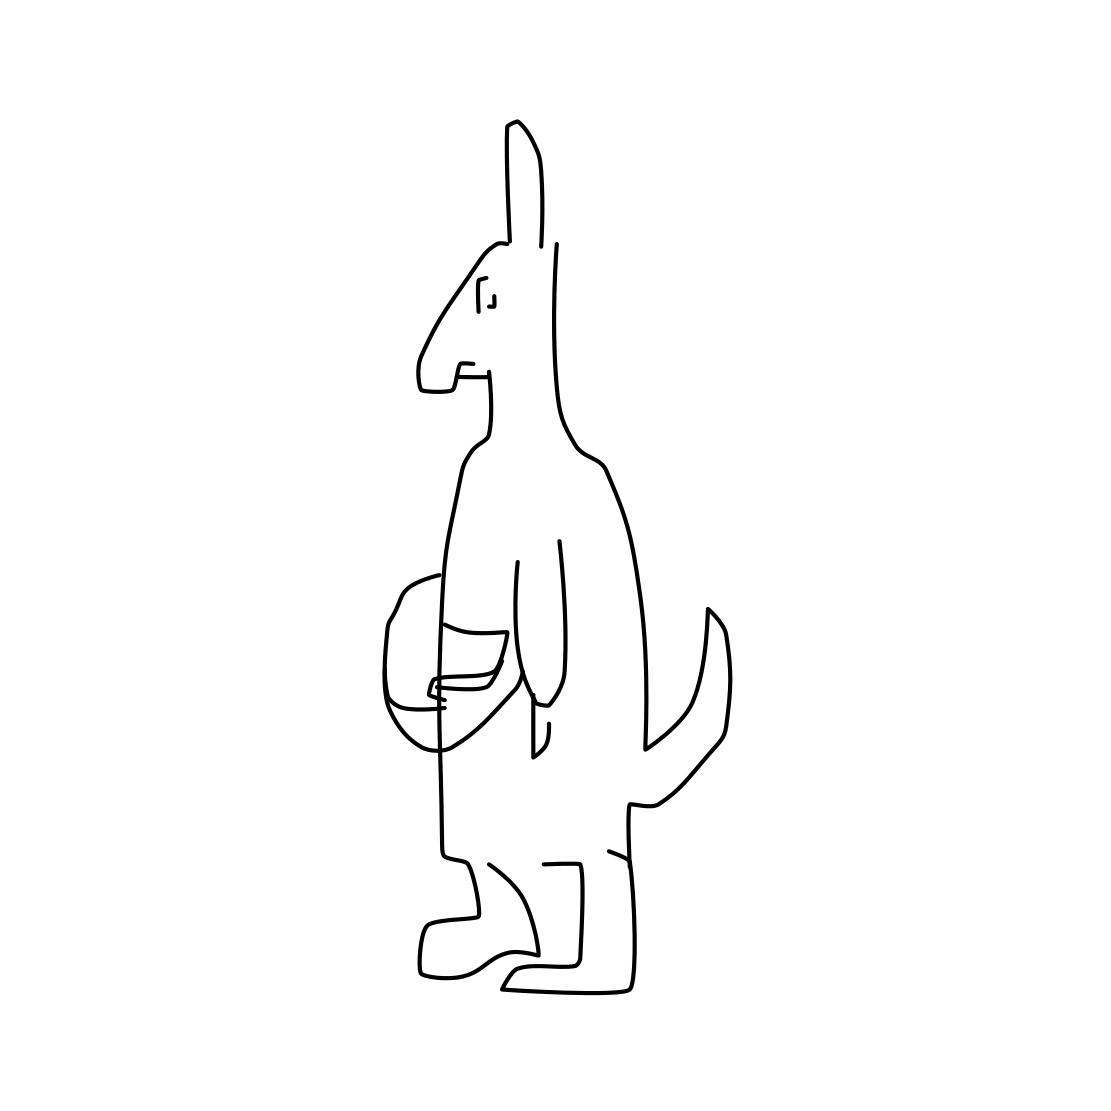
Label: kangaroo